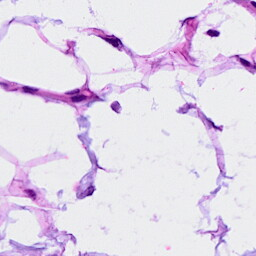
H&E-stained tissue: Breast